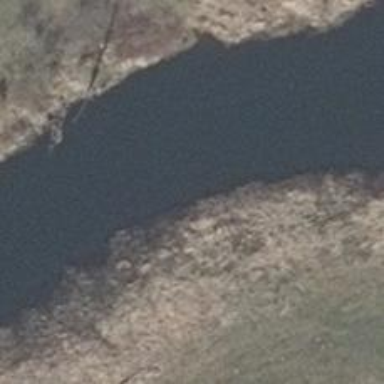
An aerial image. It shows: River with riverbank.